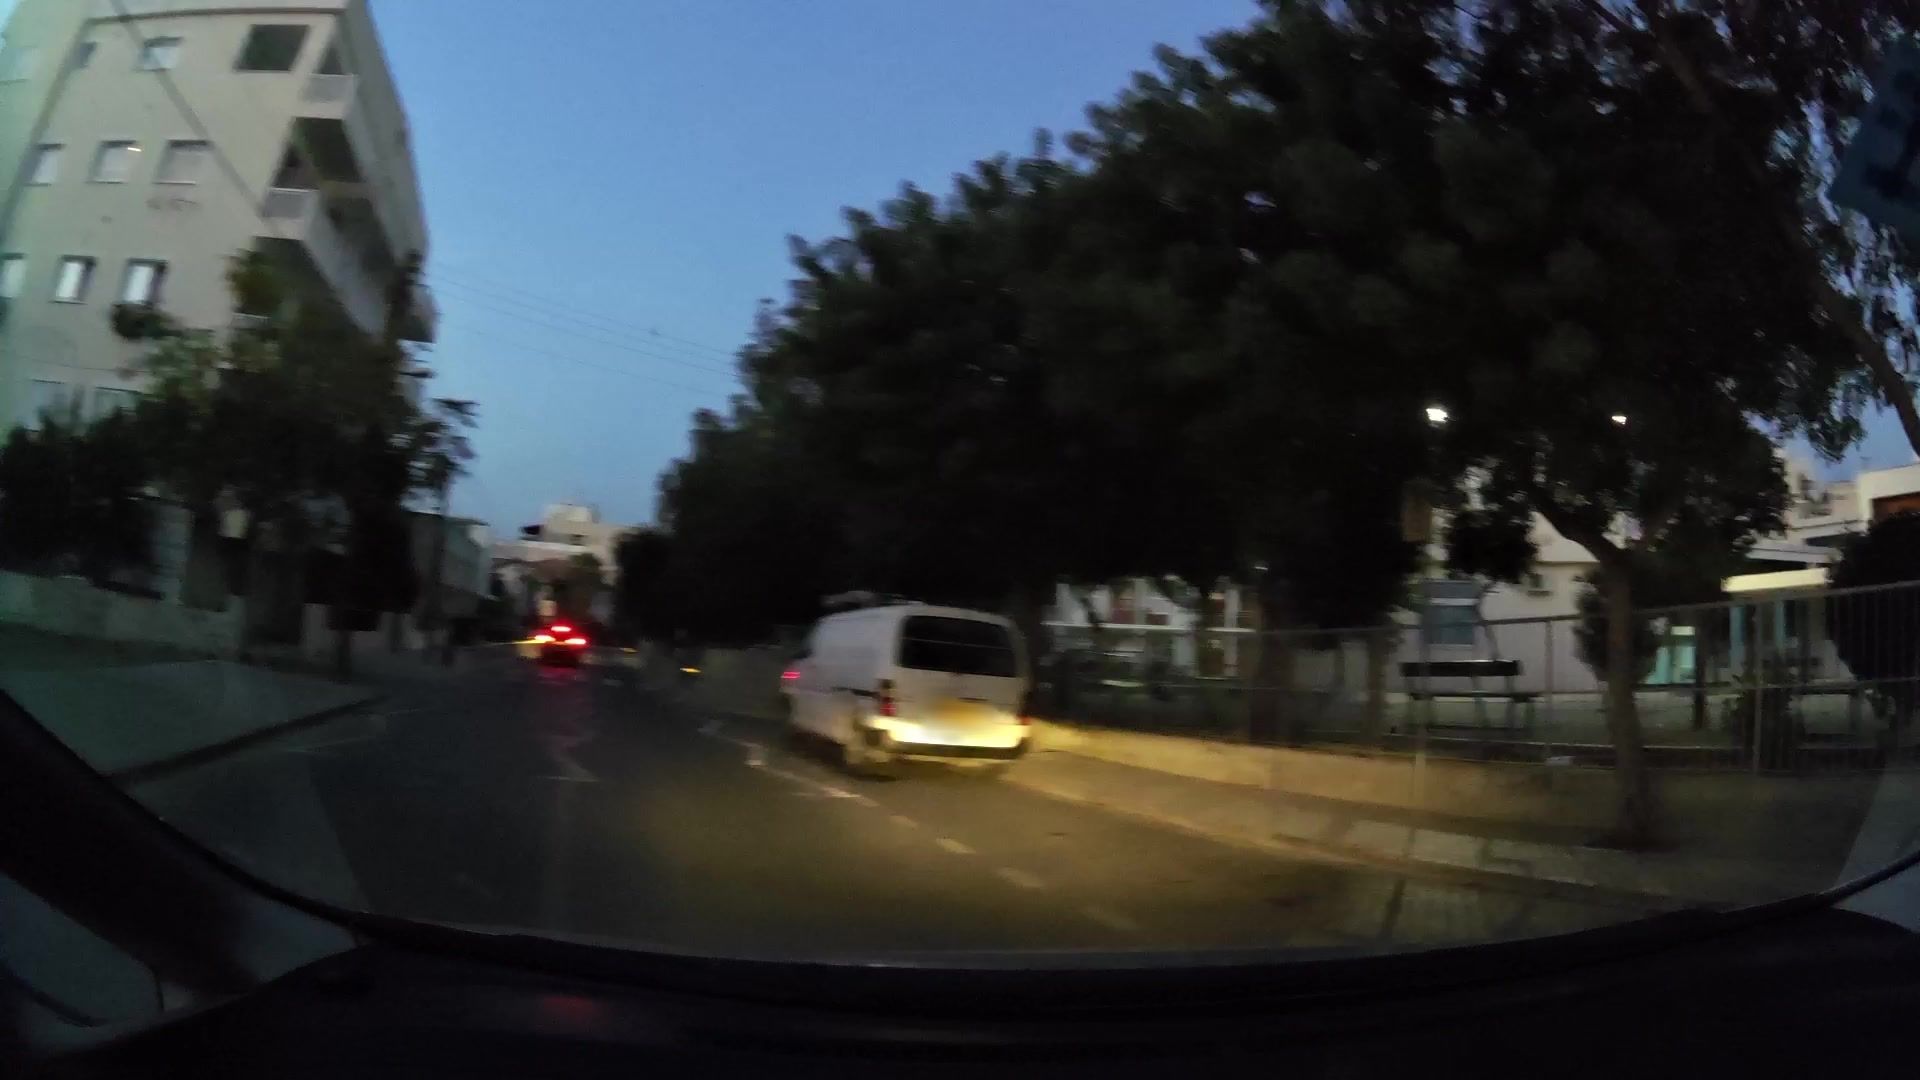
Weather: clear
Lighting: dusk/dawn
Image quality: good
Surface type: driving surface
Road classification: residential
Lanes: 2
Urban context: urban centre
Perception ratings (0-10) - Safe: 2.17, Lively: 8.88, Beautiful: 2.93, Boring: 1.06, Depressing: 3.27, Wealthy: 4.46